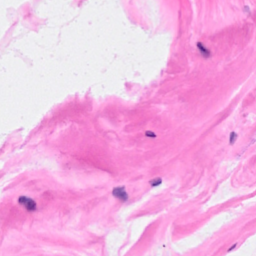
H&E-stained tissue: Breast